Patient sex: M
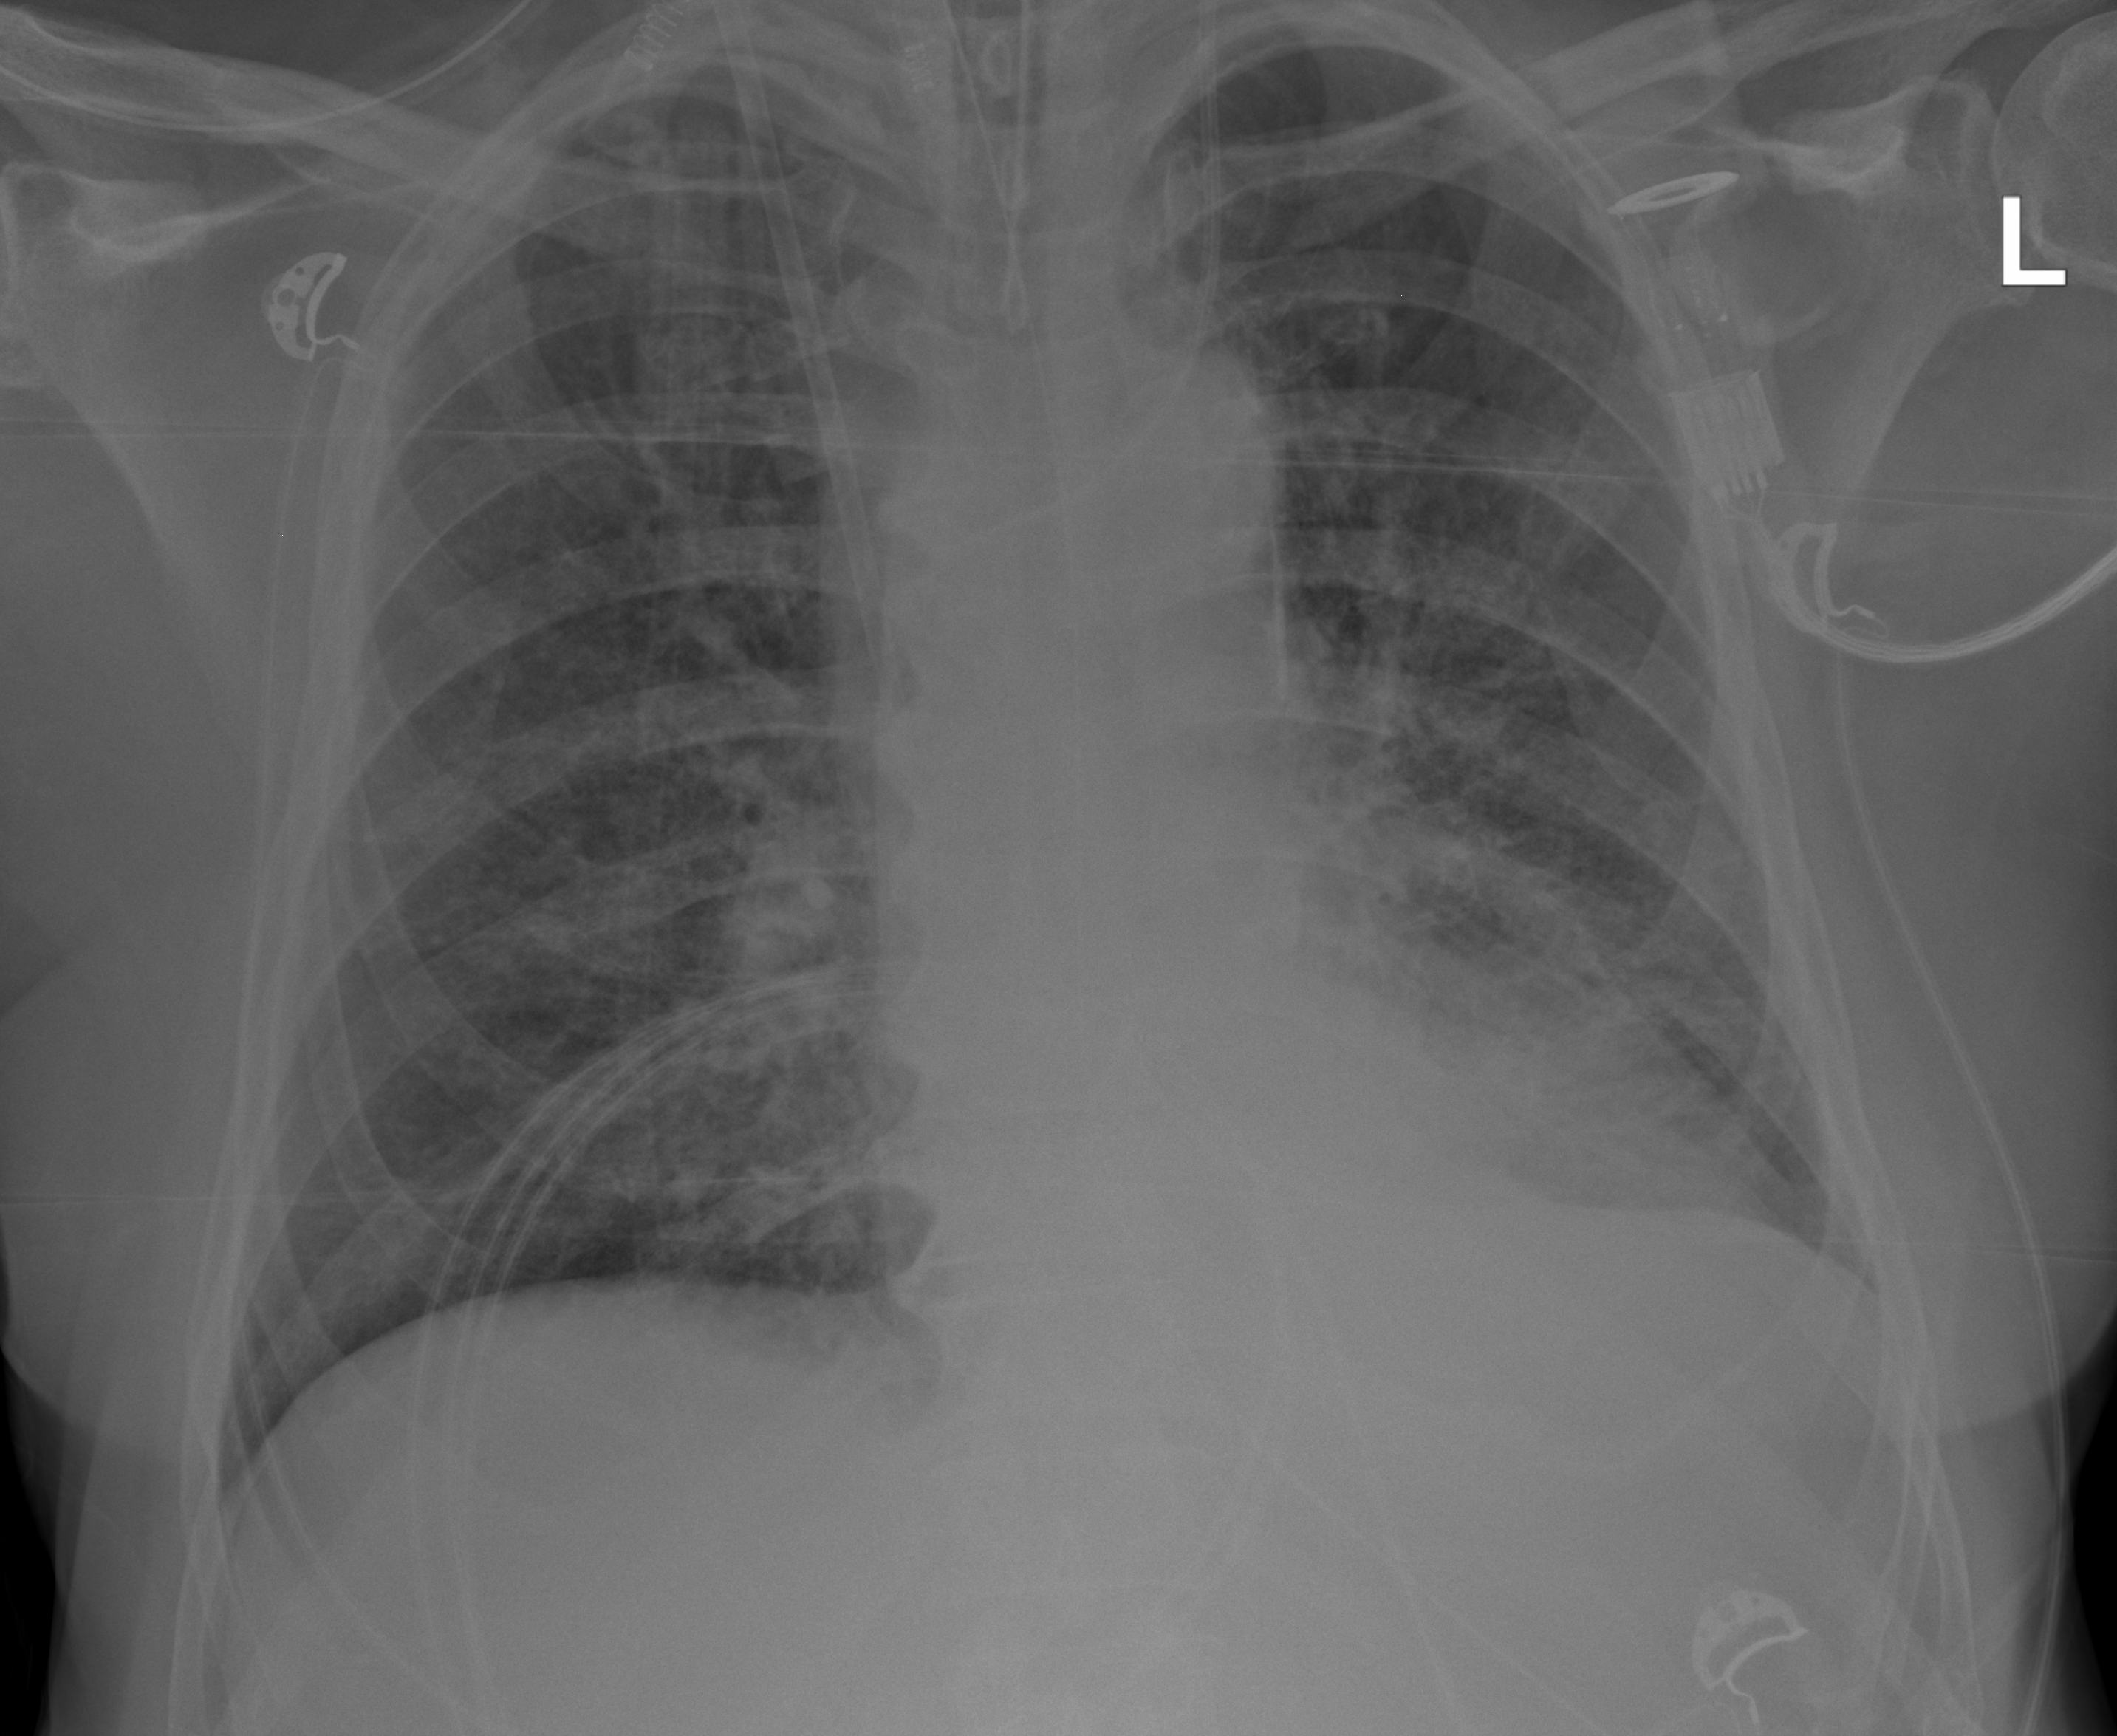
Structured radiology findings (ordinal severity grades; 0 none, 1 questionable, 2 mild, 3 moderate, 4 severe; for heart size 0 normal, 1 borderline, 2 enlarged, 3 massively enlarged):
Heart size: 1
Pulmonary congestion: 2
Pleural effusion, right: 0
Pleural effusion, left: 2
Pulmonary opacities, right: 2
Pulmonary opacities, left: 2
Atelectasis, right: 2
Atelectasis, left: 2